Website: home-depot
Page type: delivery-shipping
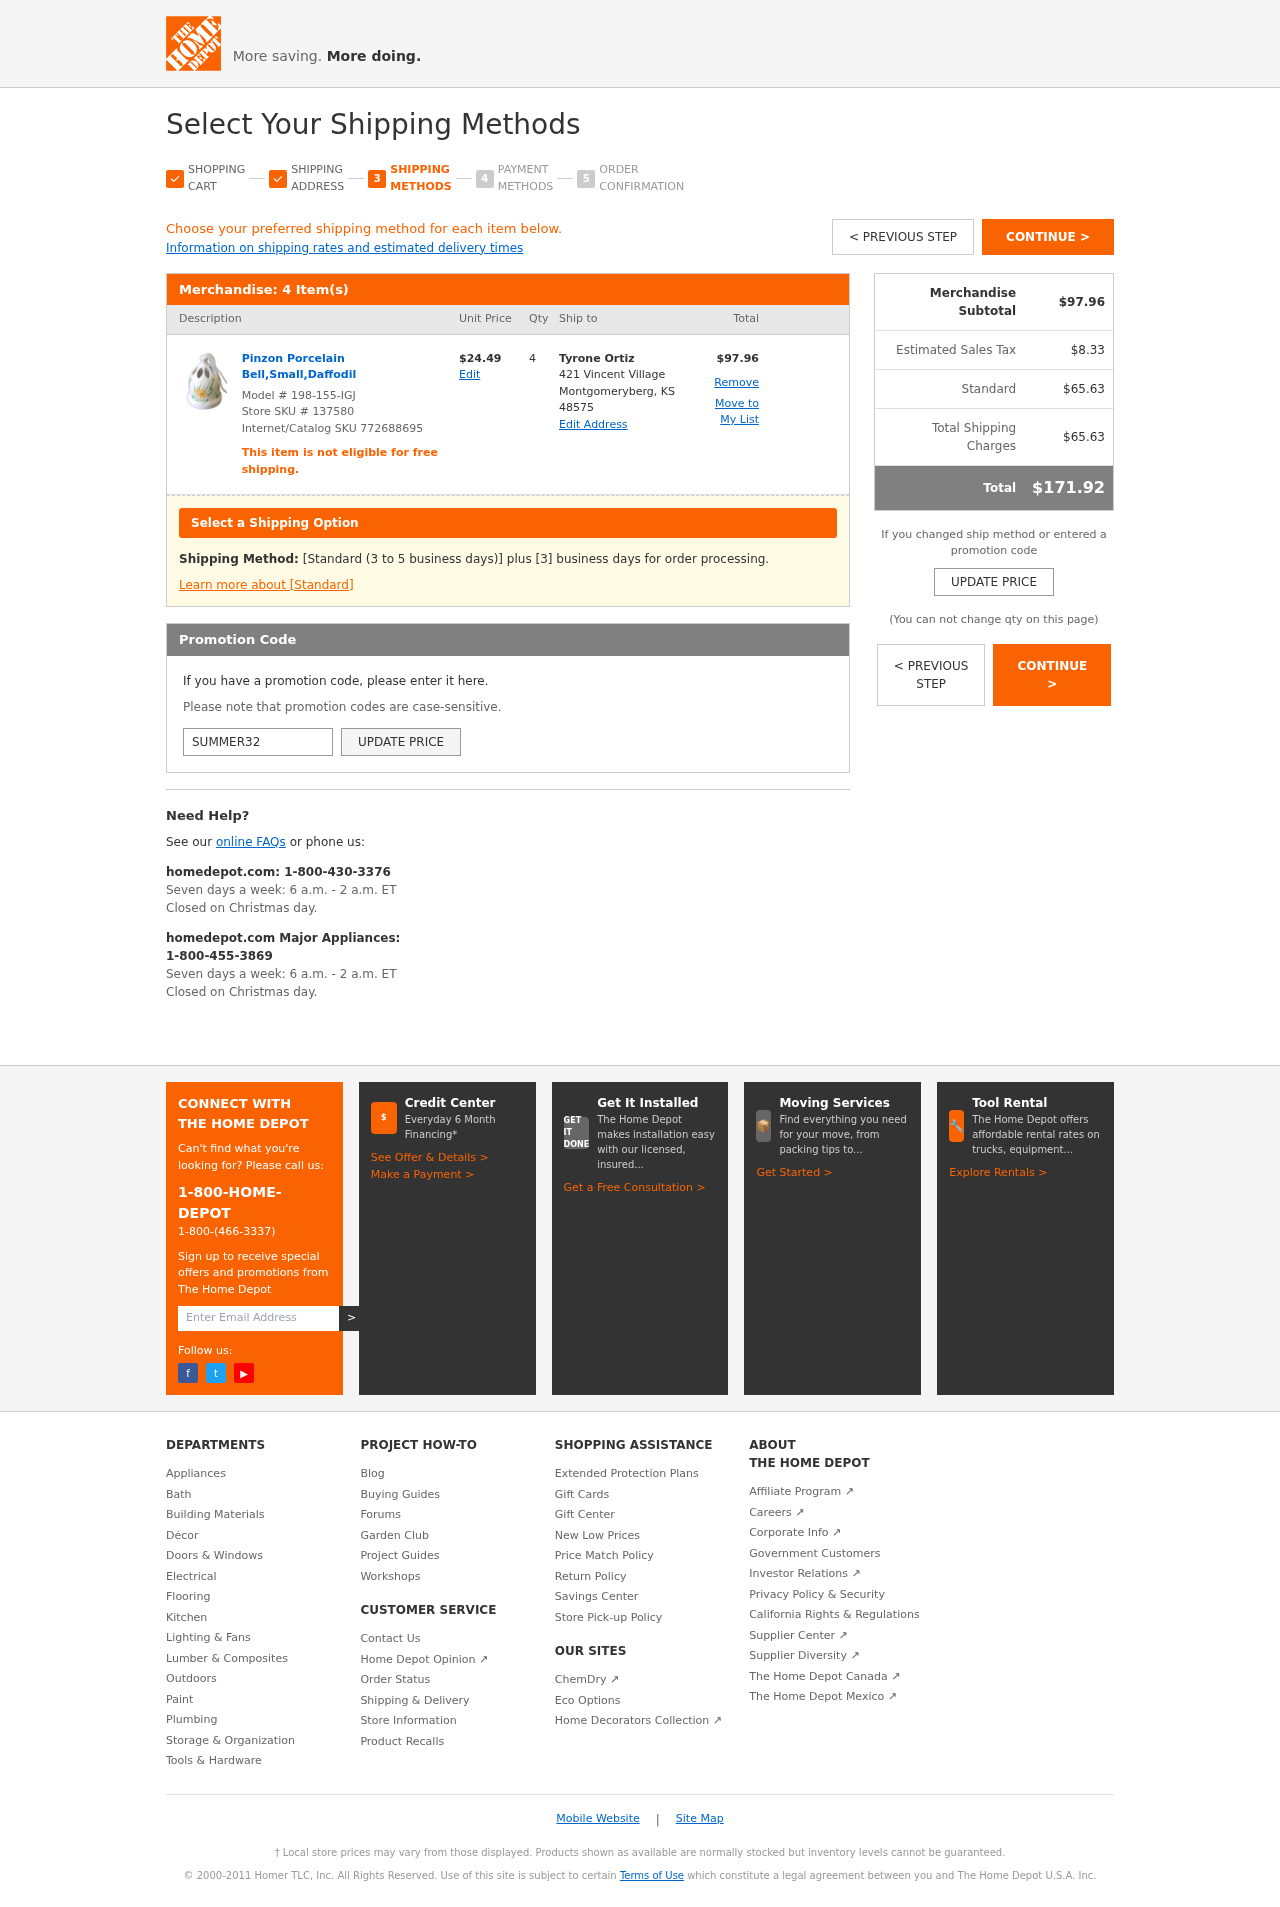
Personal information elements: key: PII_CITY_STATE_ZIP
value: Montgomeryberg, KS 48575
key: PII_FULLNAME
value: Tyrone Ortiz
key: PII_PROMO_CODE
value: SUMMER32
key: PII_STREET
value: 421 Vincent Village
Product elements: key: PRODUCT1_NAME
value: Pinzon Porcelain Bell,Small,Daffodil
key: PRODUCT1_PRICE
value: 24.49
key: PRODUCT1_QUANTITY
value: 4
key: PRODUCT_MODEL_NUMBER
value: Model # 198-155-IGJ
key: PRODUCT1_LINE_TOTAL
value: $97.96
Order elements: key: ORDER_NUM_ITEMS
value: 4 Item(s)
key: ORDER_SUBTOTAL
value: $97.96
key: ORDER_TAX
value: $8.33
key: ORDER_SHIPPING_COST
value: $65.63
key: ORDER_SHIPPING_TOTAL
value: $65.63
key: ORDER_TOTAL
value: $171.92
Other elements: key: STORE_SKU
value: Store SKU # 137580
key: INTERNET_SKU
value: Internet/Catalog SKU 772688695